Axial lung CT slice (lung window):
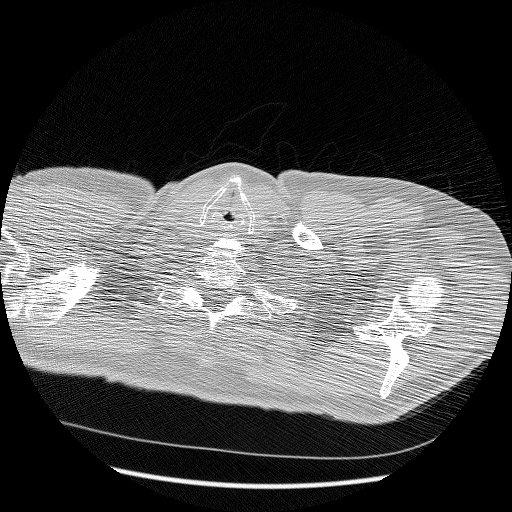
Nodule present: no